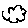
Label: cloud